Question: I am trying to print php report that use records from mysql database & formated with CSS and which have layout as below,

I want ti convert this page with PDF like <URL>
I've already use tcpdf but it returns error because of records from mysql.Have you any Idea?
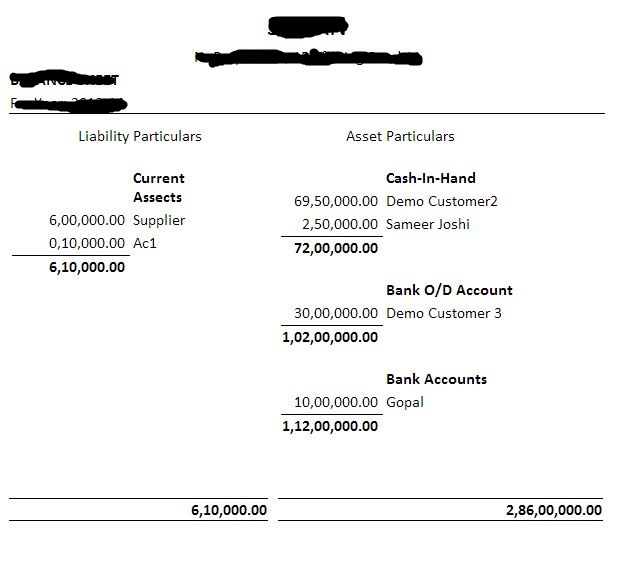
Answer: Try <URL>, for me it's the best, and the easier to deal. He converts pure html, into PDF files.